Interaction volume radius: 5 \u00c5
Interaction volume height: 25 \u00c5
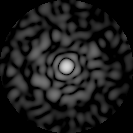
Disorder parameter: 0.8238